Field crop: tomato
Growth stage: 1
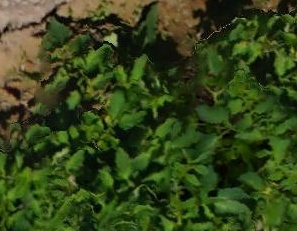
Species: tomato